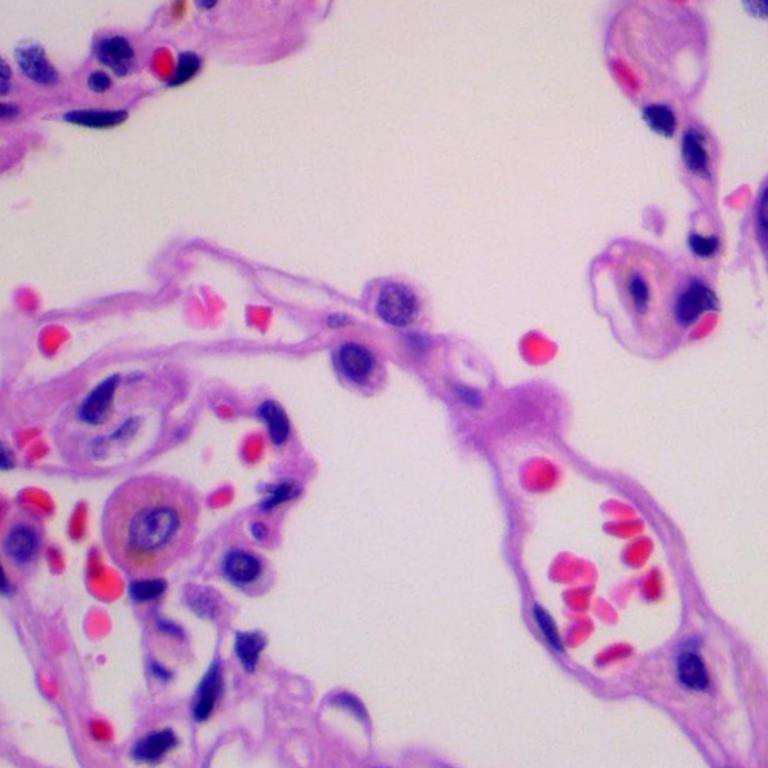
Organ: lung
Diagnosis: benign